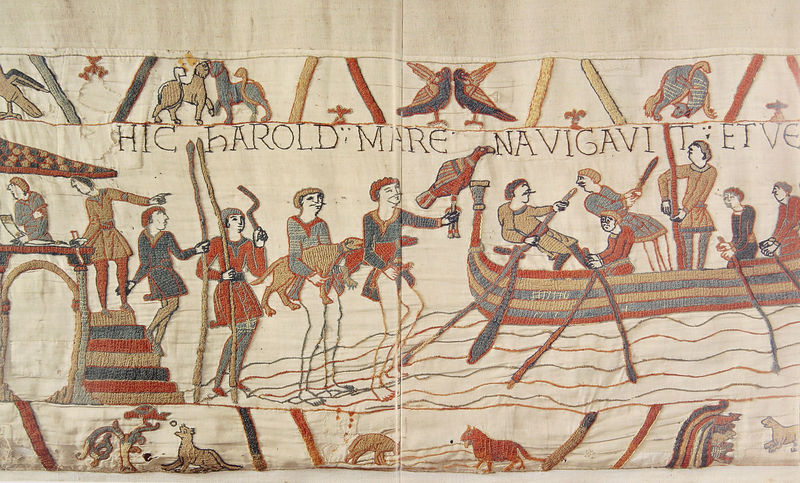
Titel: Teppich von Bayeux
Institution: Bayeux, Städtisches Museum
Schlagwörter: blau, falke, flügel, meer, vogel, wasser, gelb, menschen, see, ufer, grau, männer, hund, rot, tiere, tuch, beige, teppich, vögel, stickerei, england, boot, ruder, schiff, schiffe, schrift, wellen, bogen, treppe, treppen, wandteppich, detail, ruderboot, tor, schaf, schwert, schlange, fabelwesen, greif, lanzen, löwe, schafe, schaft, wandbehang, fot, latein, hung, falken, textilie, navigieren, hic, hier, mare, greiffen, harold, navigavit, nier